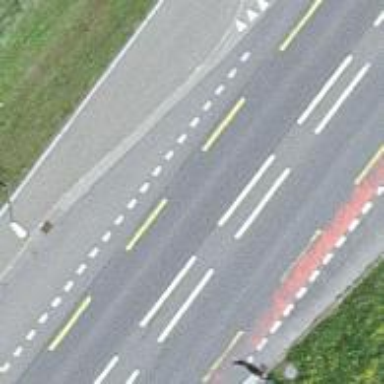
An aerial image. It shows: Primary highway with asphalt surface and designated lane for cyclists.